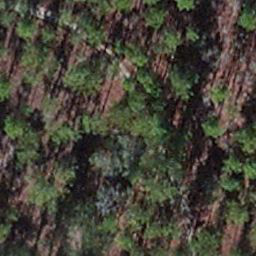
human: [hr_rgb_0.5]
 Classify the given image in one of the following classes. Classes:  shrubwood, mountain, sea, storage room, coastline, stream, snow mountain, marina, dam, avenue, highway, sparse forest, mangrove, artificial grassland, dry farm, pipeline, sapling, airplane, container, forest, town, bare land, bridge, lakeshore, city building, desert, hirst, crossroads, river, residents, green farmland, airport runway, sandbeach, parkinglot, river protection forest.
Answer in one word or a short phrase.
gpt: sapling